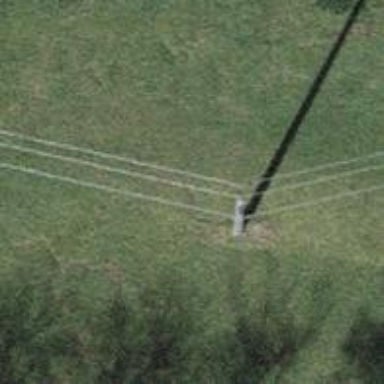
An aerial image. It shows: Power pole.